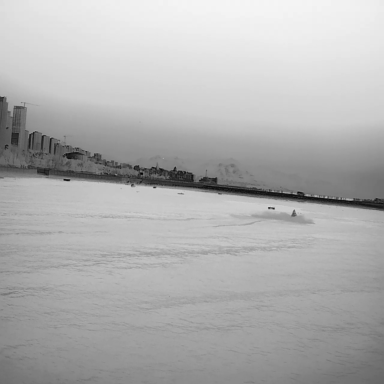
There is a canoe in the infrared image.